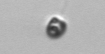
Label: Pyramimonas